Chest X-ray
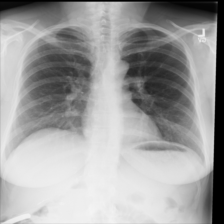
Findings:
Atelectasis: negative
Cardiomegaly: negative
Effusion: negative
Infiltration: negative
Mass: negative
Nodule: negative
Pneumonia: negative
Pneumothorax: negative
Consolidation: negative
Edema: negative
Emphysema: negative
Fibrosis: negative
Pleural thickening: negative
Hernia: negative